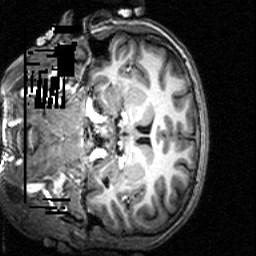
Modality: T1w
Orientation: coronal
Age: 22
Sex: male